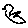
Label: bird